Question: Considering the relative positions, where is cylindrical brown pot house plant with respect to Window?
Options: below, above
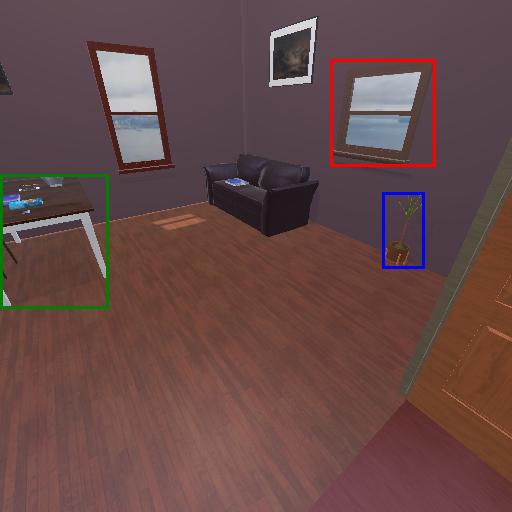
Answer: below